Question: I'm trying to export my 'UIDocument' subclass with a 'UIDocumentPickerViewController'. The subclass writes data to a 'FileWrapper' and its UTI conforms to 'com.apple.package'.
But the presented document picker shows

The document is successfully written to the cache, as I can see from the exported container package.
<URL>
When I change the document subclass and custom UTI to conform to a single file (e.g. 'public.plain-text'), the document picker works fine and I can export the file. So the problem seems to be with the Document Type or Exported UTI.
Am I doing something wrong or is this a bug?
---
<URL>
'''
<key>CFBundleDocumentTypes</key>
<array>
<dict>
<key>CFBundleTypeIconFiles</key>
<array/>
<key>CFBundleTypeName</key>
<string>Custom Doc</string>
<key>LSHandlerRank</key>
<string>Owner</string>
<key>LSItemContentTypes</key>
<array>
<string>com.zxzxlch.documentsandbox.customdoc</string>
</array>
<key>LSTypeIsPackage</key>
<true/>
</dict>
</array>
...
<key>UTExportedTypeDeclarations</key>
<array>
<dict>
<key>UTTypeConformsTo</key>
<array>
<string>com.apple.package</string>
</array>
<key>UTTypeDescription</key>
<string>Custom Doc File</string>
<key>UTTypeIdentifier</key>
<string>com.zxzxlch.documentsandbox.customdoc</string>
<key>UTTypeTagSpecification</key>
<dict>
<key>public.filename-extension</key>
<array>
<string>zzz</string>
</array>
</dict>
</dict>
</array>
'''
'''
private let textFilename = "contents.txt"
class CustomDocument: UIDocument {
var content = "Test"
override func load(fromContents contents: Any, ofType typeName: String?) throws {
guard let topFileWrapper = contents as? FileWrapper,
let textData = topFileWrapper.fileWrappers?[textFilename]?.regularFileContents else {
return
}
content = String(data: textData, encoding: .utf8)!
}
override func contents(forType typeName: String) throws -> Any {
let textFileWrapper = FileWrapper(regularFileWithContents: content.data(using: .utf8)!)
textFileWrapper.preferredFilename = textFilename
return FileWrapper(directoryWithFileWrappers: [textFilename: textFileWrapper])
}
}
'''
'''
func exportDocument() {
// Write to cache
let cachesDir = FileManager.default.urls(for: FileManager.SearchPathDirectory.cachesDirectory, in: .allDomainsMask).first!
let dataDir = cachesDir.appendingPathComponent("export", isDirectory: true)
try! FileManager.default.createDirectory(at: dataDir, withIntermediateDirectories: true, attributes: nil)
let fileURL = dataDir.appendingPathComponent("cookie").appendingPathExtension("zzz")
let archive = CustomDocument(fileURL: fileURL)
archive.content = "Cookie cat"
archive.save(to: archive.fileURL, for: .forCreating) { success in
guard success else {
let alertController = UIAlertController.notice(title: "Cannot export data", message: nil)
self.present(alertController, animated: true, completion: nil)
return
}
let documentPicker = UIDocumentPickerViewController(url: archive.fileURL, in: .exportToService)
documentPicker.delegate = self
self.present(documentPicker, animated: true, completion: nil)
}
}
'''
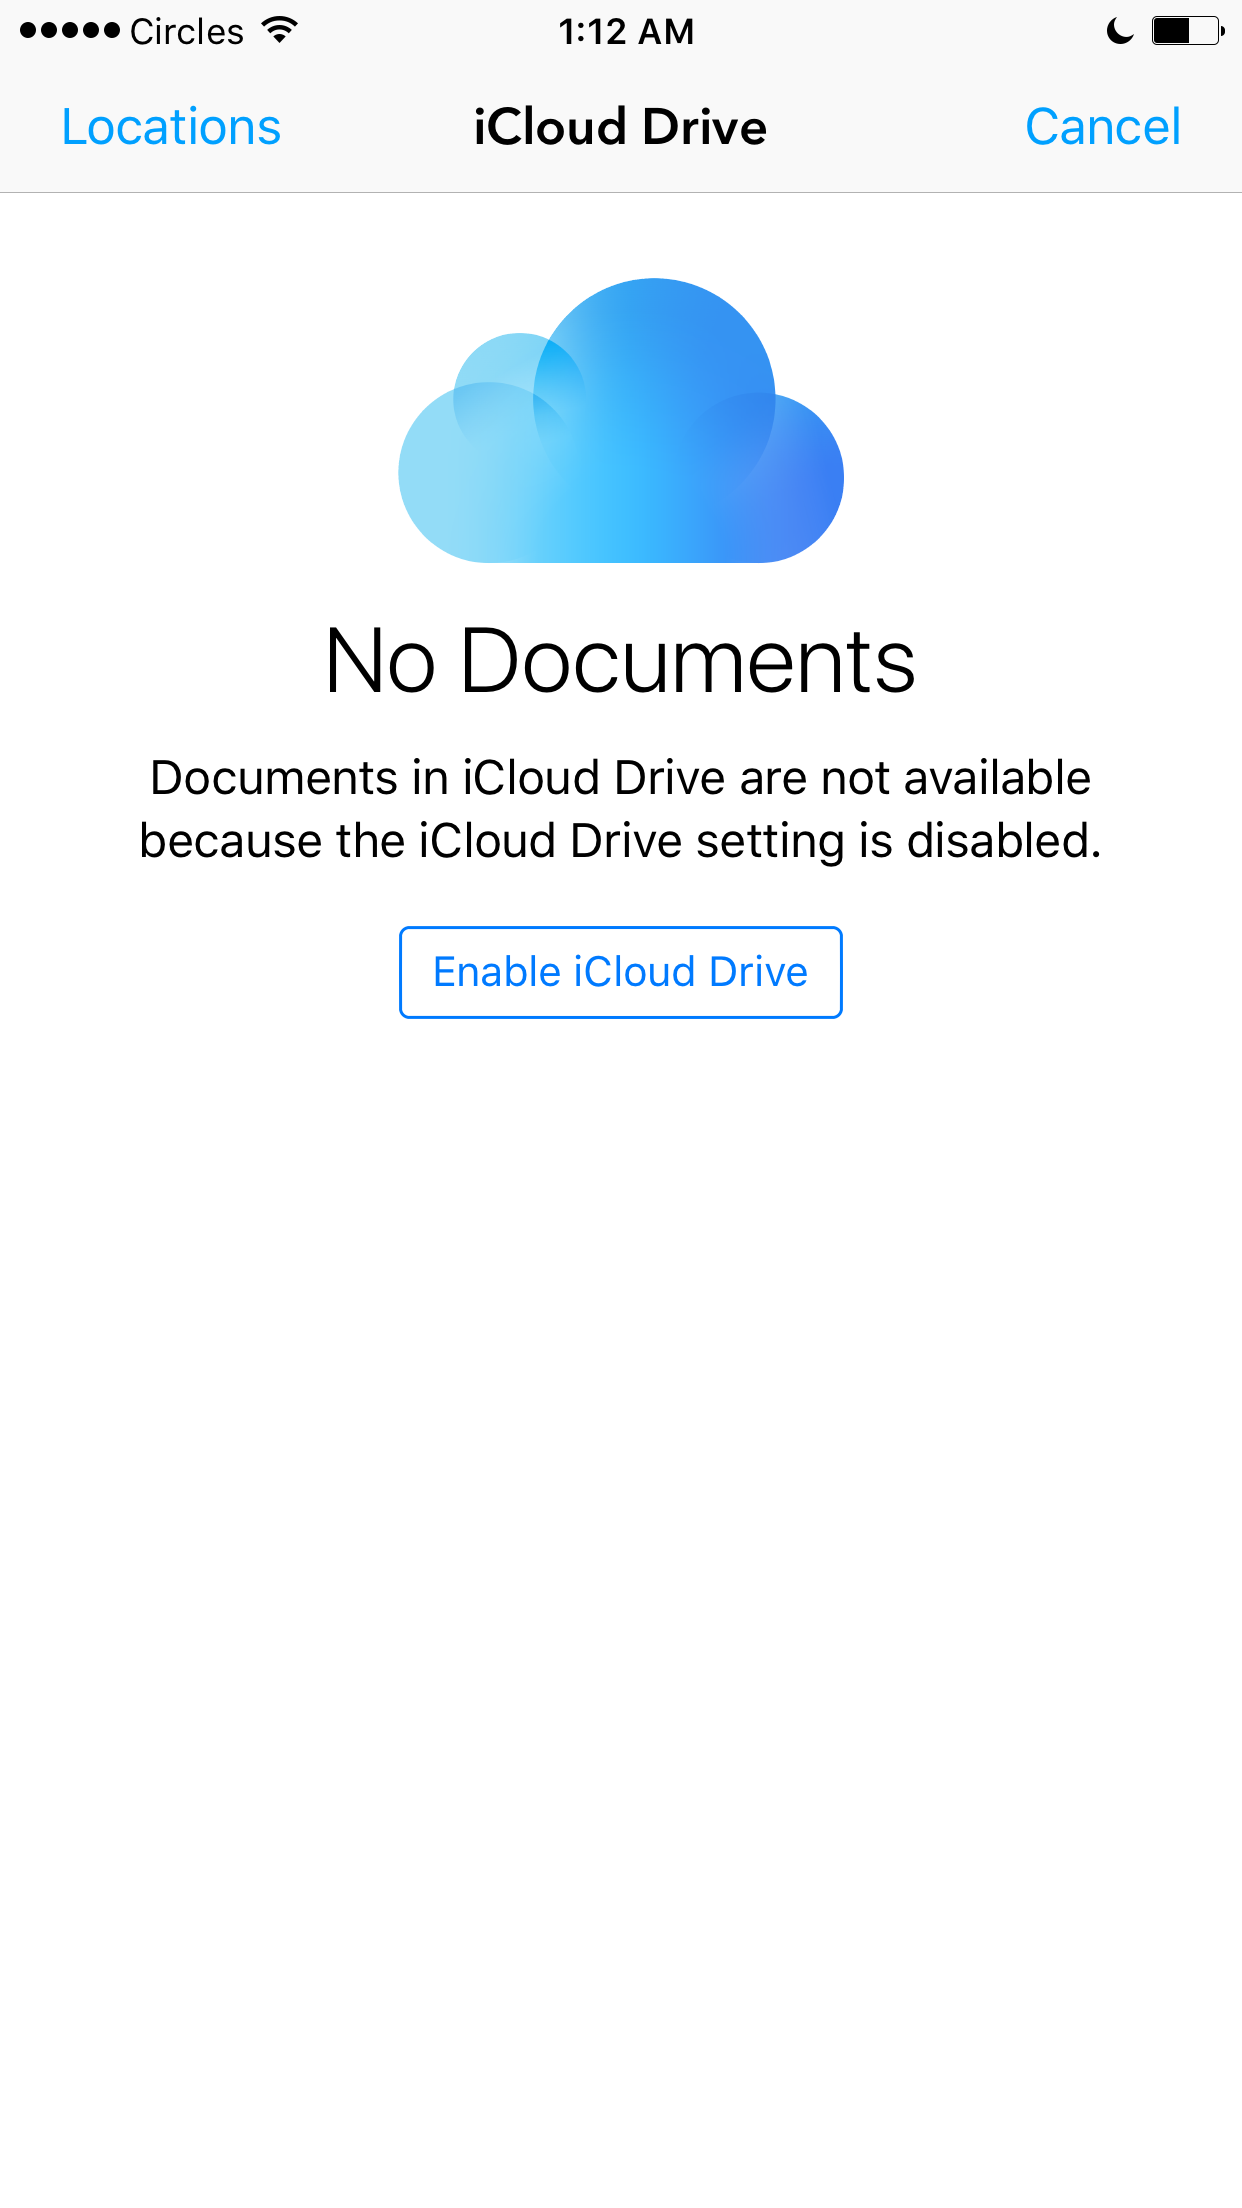
Answer: This solves my problem: make the UTI also conform to 'public.composite-content', i.e.
'''
<key>UTTypeConformsTo</key>
<array>
<string>com.apple.package</string>
<string>public.composite-content</string>
</array>
'''
I'm not sure why though.